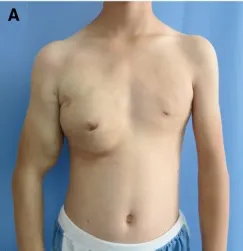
Surgery-related photographs of our patient. Preoperative frontal, lateral, and dorsal photographs of the patient (A-C).
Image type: medical_photograph (other_medical_photograph)